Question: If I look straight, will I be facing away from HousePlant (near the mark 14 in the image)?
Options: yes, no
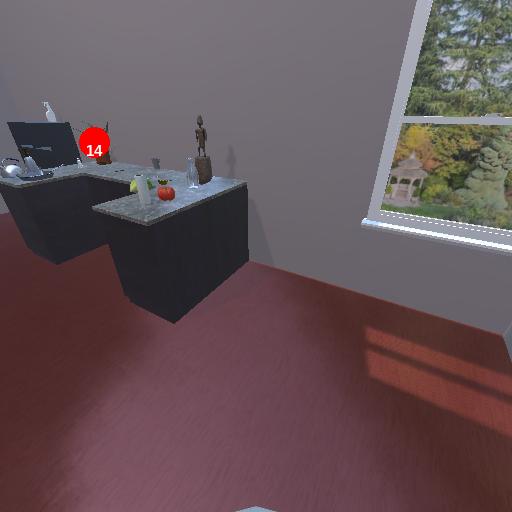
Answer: yes